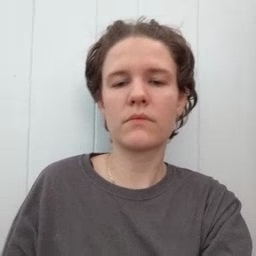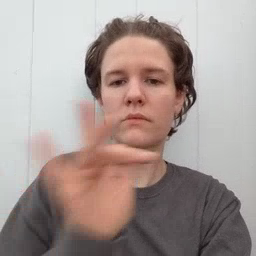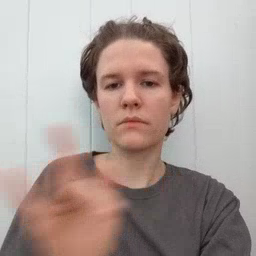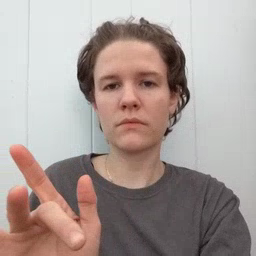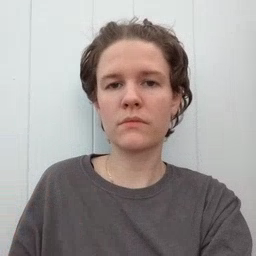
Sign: empty